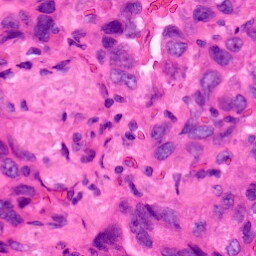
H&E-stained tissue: Lung